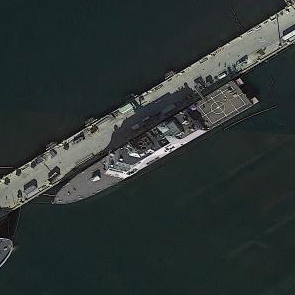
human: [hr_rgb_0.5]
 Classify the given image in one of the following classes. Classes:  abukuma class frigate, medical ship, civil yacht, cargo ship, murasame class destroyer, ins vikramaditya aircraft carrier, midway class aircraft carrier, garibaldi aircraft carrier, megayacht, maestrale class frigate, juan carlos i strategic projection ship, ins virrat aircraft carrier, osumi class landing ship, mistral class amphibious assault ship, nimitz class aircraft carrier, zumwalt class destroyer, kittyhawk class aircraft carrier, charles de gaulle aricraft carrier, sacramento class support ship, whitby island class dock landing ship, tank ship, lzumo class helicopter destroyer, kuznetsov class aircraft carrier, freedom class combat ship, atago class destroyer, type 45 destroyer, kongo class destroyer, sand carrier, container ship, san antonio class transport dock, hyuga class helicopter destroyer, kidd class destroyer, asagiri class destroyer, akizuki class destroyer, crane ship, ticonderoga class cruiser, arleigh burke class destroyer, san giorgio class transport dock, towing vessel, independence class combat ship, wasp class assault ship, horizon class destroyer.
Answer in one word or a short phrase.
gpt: Freedom class combat ship